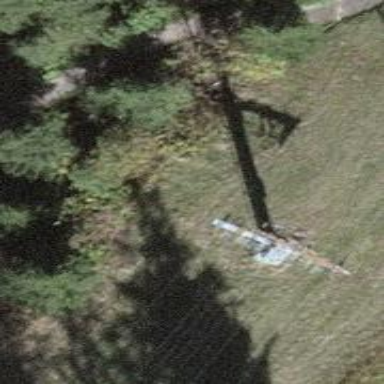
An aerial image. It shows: Pylon for aerialway.